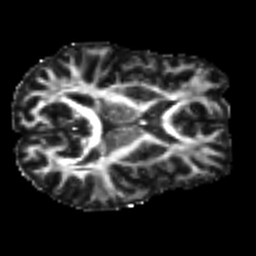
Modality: FA
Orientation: axial
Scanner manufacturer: siemens
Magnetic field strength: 3 T
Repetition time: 9.6 s
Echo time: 0.077 s